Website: crate-barrel
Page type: delivery-shipping
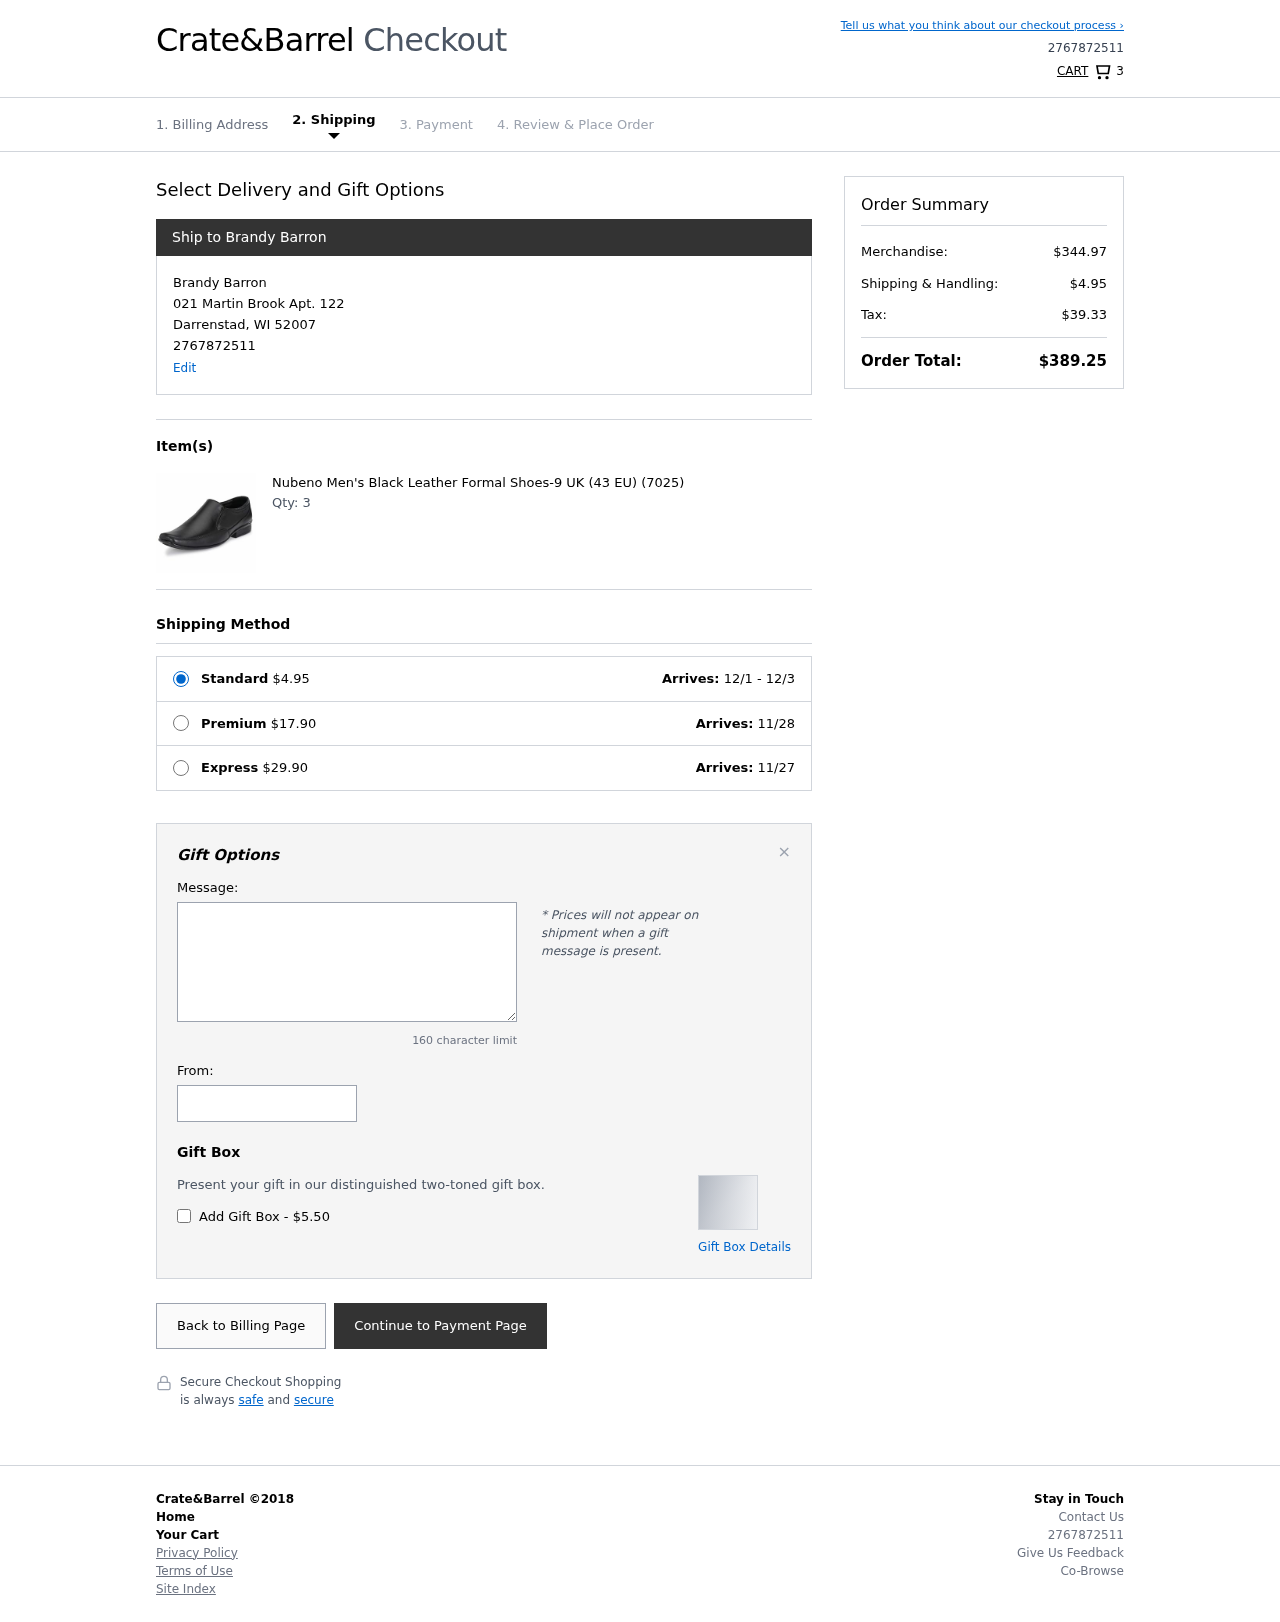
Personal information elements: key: PII_CITY
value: Darrenstad
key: PII_FULLNAME
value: Brandy Barron
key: PII_PHONE
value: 2767872511
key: PII_POSTCODE
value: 52007
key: PII_STATE_ABBR
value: WI
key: PII_STREET
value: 021 Martin Brook Apt. 122
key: PII_FIRSTNAME
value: Brandy
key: PII_LASTNAME
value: Barron
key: PII_FULLNAME2
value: Brandy Barron
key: PII_FULLNAME3
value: Brandy Barron
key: PII_FIRSTNAME2
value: Brandy
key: PII_FIRSTNAME3
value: Brandy
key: PII_LASTNAME2
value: Barron
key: PII_LASTNAME3
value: Barron
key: PII_FIRSTNAME_DERIVED
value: Brandy
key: PII_LASTNAME_DERIVED
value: Barron
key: PII_FULLNAME_DERIVED
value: Brandy Barron
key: PII_NAME_FULL_DERIVED
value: Brandy Barron
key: PII_PHONE_LINE
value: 2511
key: PII_PHONE_SUFFIX
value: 2511
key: PII_PHONE2
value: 2767872511
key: PII_PHONE3
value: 2767872511
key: PII_PHONE_NUMERIC
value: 2767872511
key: PII_PHONE_LINE_NUMERIC
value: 2511
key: PII_PHONE_SUFFIX_NUMERIC
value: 2511
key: PII_PHONE2_NUMERIC
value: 2767872511
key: PII_PHONE3_NUMERIC
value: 2767872511
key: PII_PHONE_DIGITS
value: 2767872511
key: PII_PHONE_LAST4
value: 2511
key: PII_GIFT_MESSAGE
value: Hey Michael! I thought these classic black leather shoes would be perfect for those special occasions you always dress up for. Can’t wait to see you rock them! Enjoy!
Brandy
Product elements: key: PRODUCT1_NAME
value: Nubeno Men's Black Leather Formal Shoes-9 UK (43 EU) (7025)
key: PRODUCT1_QUANTITY
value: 3
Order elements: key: ORDER_NUM_ITEMS
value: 3
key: ORDER_SHIPPING_COST
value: $4.95
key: ORDER_DELIVERY_DATE
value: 12/1 - 12/3
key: PREMIUM_SHIPPING_COST
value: $17.90
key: PREMIUM_DELIVERY_DATE
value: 11/28
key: EXPRESS_SHIPPING_COST
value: $29.90
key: EXPRESS_DELIVERY_DATE
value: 11/27
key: ORDER_SUBTOTAL
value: $344.97
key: ORDER_SHIPPING_COST2
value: $4.95
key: ORDER_TAX
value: $39.33
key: ORDER_TOTAL
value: $389.25